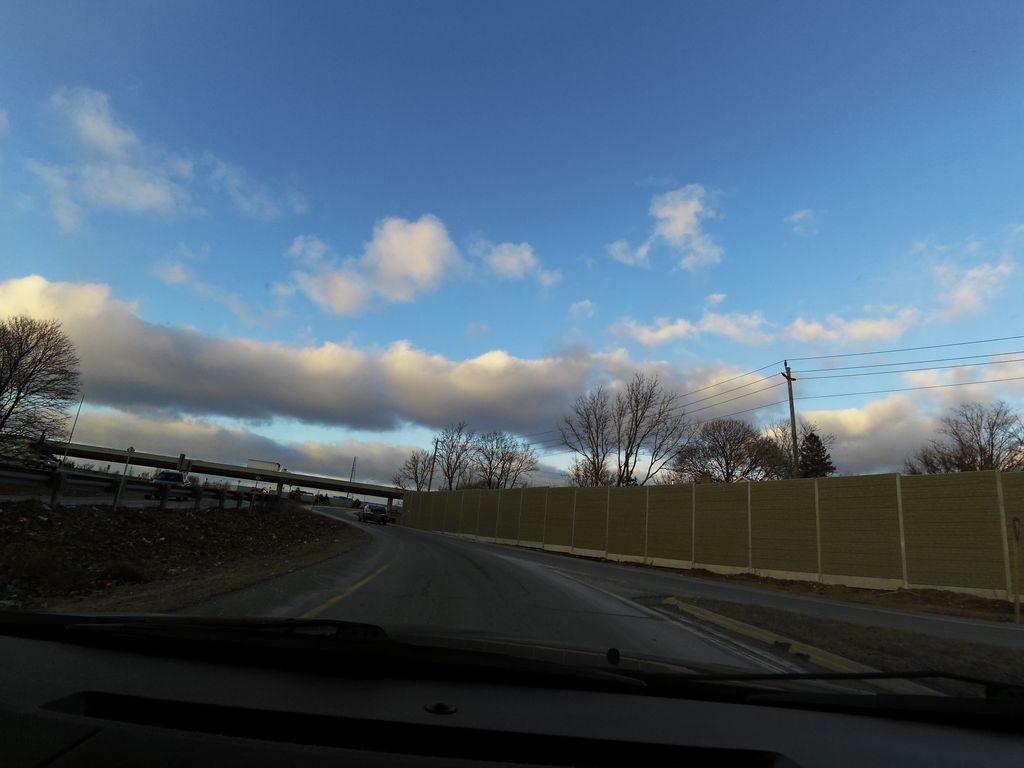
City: kitchener-waterloo